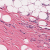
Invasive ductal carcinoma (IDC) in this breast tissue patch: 0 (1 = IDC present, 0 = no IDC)